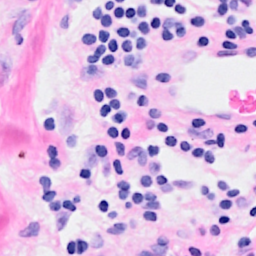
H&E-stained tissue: Breast